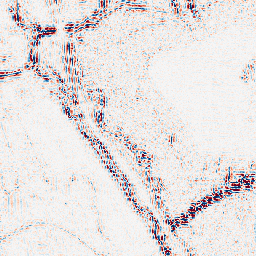
Category: wavelet
Decomposition family: wavelet_reverse_biorthogonal
Decomposition parameters: wavelet: rbio4.4
level: 2
Upsampling method: regularized
Upsampling parameters: scale: 4
lambda_reg: 0.01
Upsampling scale: 4